Field crop: maize
Growth stage: 2
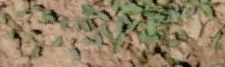
Species: convolvulus